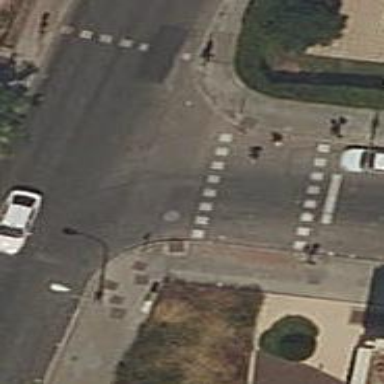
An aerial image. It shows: Road crossing with traffic signals.